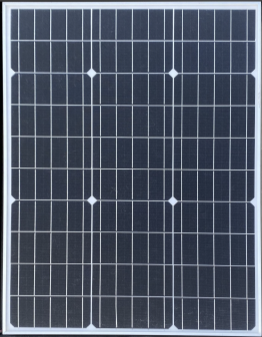
Label: Clean